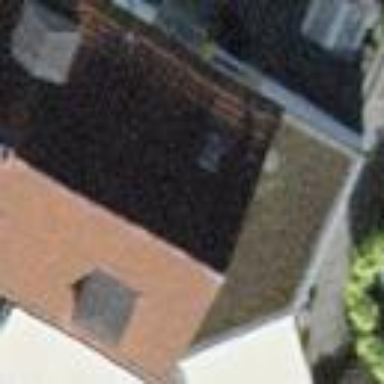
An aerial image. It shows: Building with tiled roof.